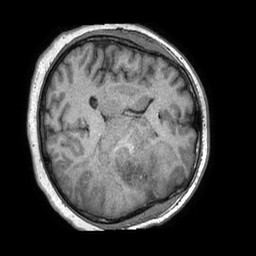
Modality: T1w
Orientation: axial
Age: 46
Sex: male
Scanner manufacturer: philips
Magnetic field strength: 1.5 T
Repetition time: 0.007899 s
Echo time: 0.00362 s